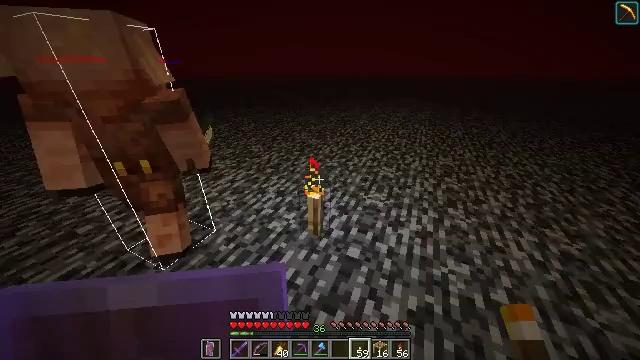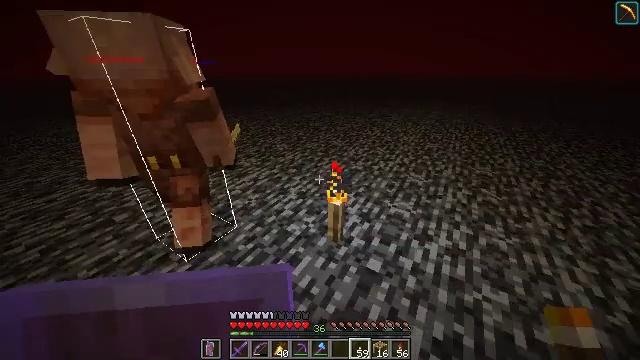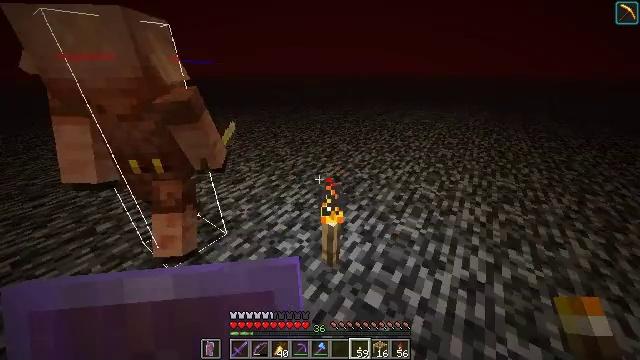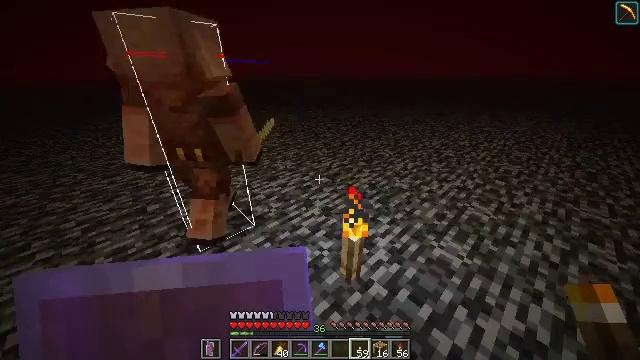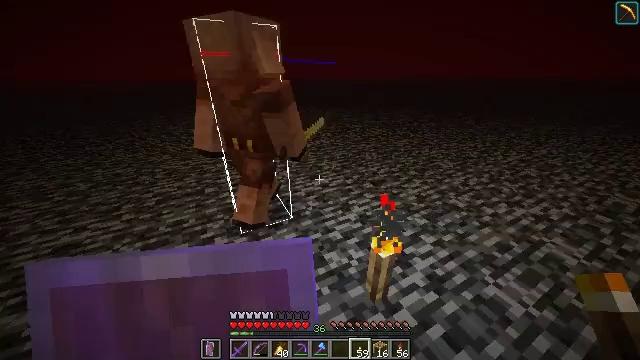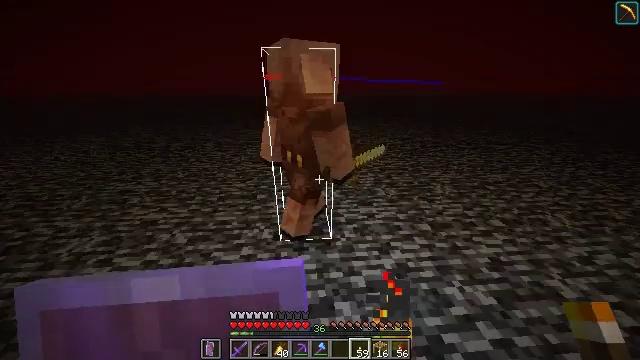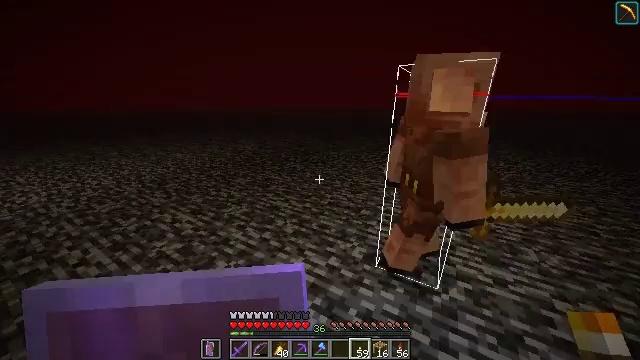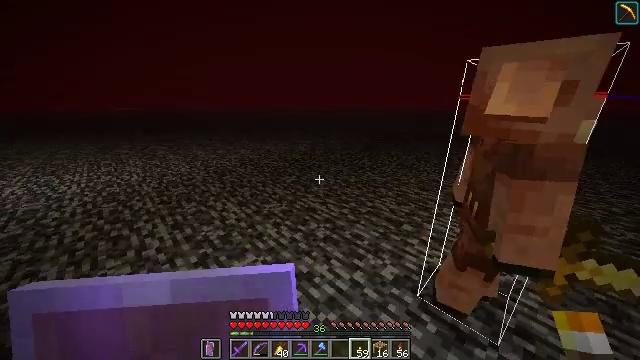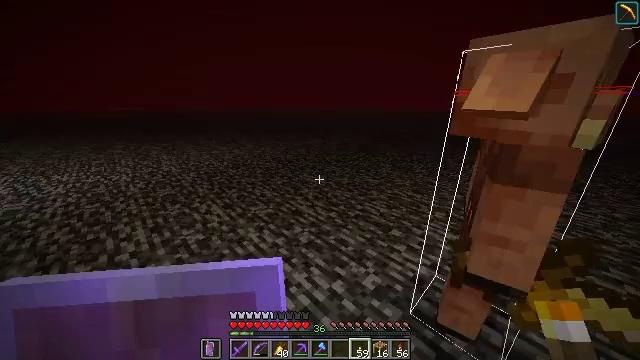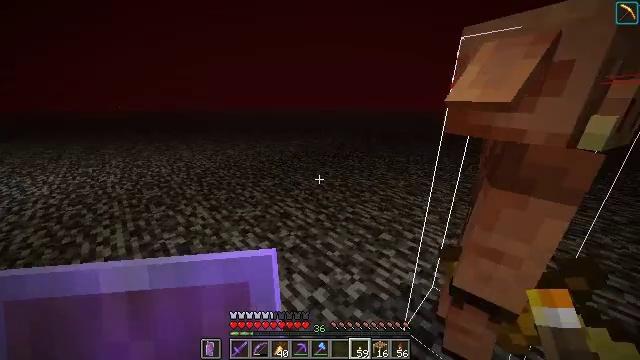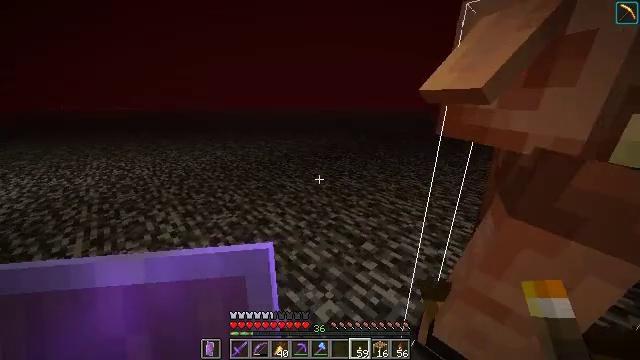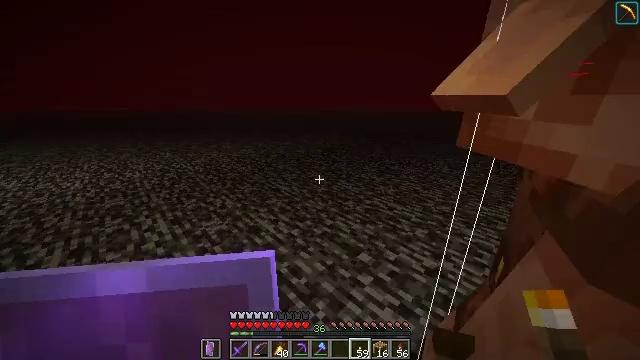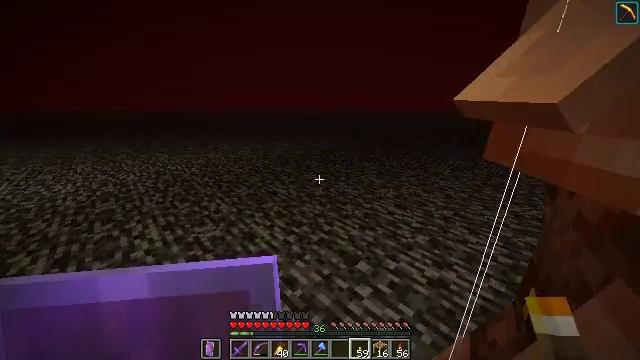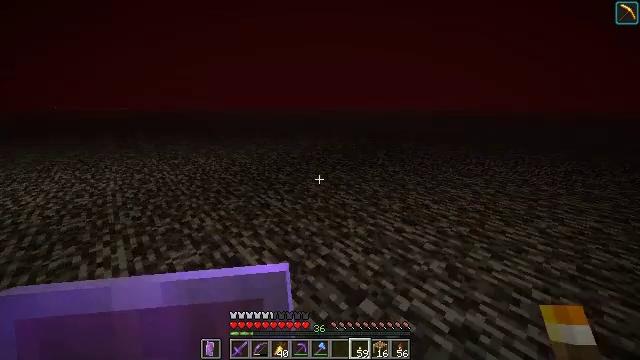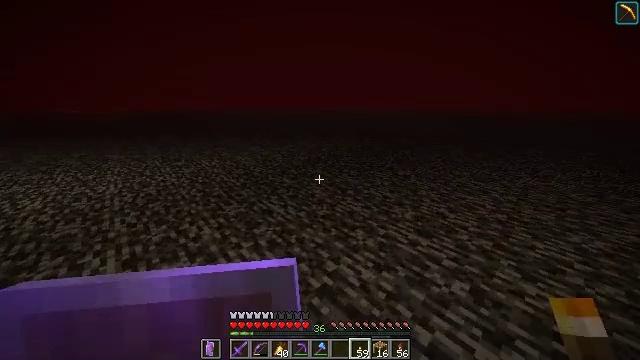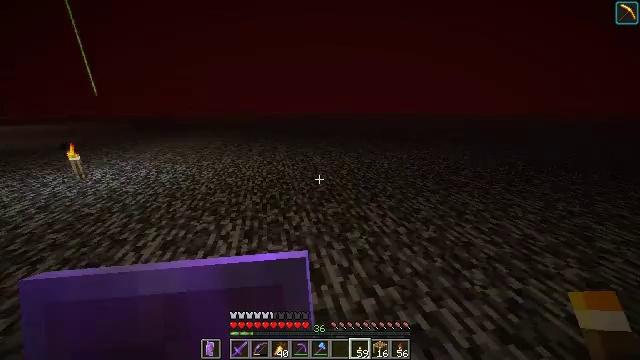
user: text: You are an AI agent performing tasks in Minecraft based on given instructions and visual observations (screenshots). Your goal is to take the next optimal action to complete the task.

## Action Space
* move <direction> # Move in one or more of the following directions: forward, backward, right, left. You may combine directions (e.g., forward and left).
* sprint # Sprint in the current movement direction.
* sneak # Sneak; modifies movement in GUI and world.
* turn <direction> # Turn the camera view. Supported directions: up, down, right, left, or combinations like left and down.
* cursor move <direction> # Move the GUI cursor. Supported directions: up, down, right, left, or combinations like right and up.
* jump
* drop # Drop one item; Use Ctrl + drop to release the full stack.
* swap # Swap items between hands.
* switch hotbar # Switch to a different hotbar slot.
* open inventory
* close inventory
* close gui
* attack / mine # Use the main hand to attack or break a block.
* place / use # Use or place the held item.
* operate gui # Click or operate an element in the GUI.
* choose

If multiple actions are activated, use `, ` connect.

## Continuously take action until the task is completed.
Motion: motion action
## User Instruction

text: Break the ender chest to move it.
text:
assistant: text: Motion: move forward and move right, sprint, turn left
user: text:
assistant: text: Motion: move forward and move right, sprint, turn left
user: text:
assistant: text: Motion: move forward and move right, sprint, turn left
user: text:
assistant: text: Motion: move forward and move right, sprint, turn left
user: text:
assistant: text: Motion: move forward and move right, sprint, turn left and up
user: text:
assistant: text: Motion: move forward and move right, sprint, turn left and up
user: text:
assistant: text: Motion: move forward and move right, sprint, turn left
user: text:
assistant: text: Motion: move forward and move right, sprint
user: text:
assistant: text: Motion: move forward and move right, sprint
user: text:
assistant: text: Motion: move forward and move right
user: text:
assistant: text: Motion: move forward
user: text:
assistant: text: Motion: move forward
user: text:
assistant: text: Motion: move forward
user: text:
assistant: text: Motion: move forward, turn left
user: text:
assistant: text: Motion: move forward, turn left
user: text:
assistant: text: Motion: turn left and up
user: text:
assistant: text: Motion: turn left
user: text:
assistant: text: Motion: move forward, turn left
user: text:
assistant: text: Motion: move forward
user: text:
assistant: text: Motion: move forward
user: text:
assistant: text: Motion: move forward
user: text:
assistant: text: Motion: move forward
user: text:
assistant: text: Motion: move forward, sprint
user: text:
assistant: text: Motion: move forward, sprint
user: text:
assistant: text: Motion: move forward, sprint
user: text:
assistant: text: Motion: move forward, sprint
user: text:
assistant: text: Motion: move forward, sprint
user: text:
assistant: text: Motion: move forward, sprint
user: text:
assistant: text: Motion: move forward, sprint
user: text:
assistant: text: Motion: move forward, sprint